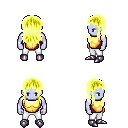
a pixel art fantasy rpg character, male body template, dark elf, purple skin, gold chest armor, white pants, gold unkempt hairstyle, metal boots, four views (front, back, left, right), 2x2 character sprite sheet, small pixel art, hard edges, no anti-aliasing